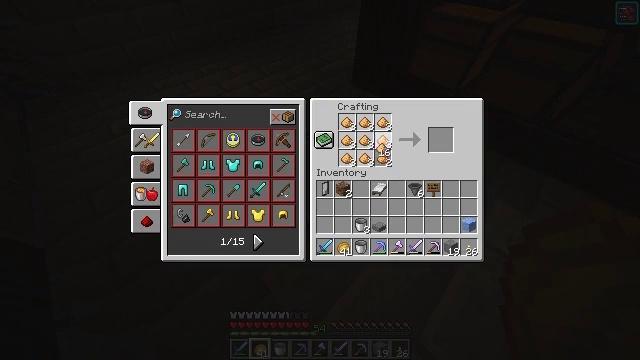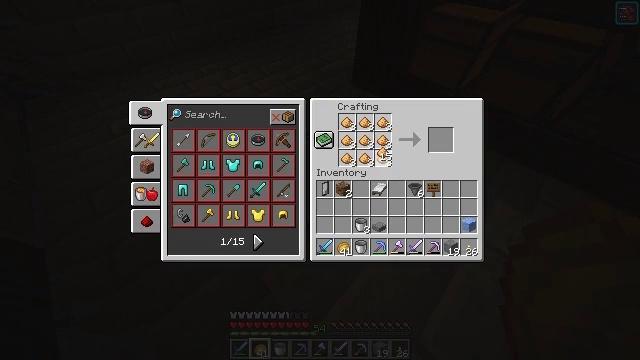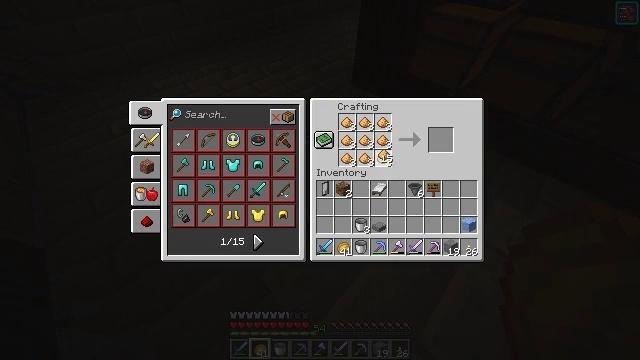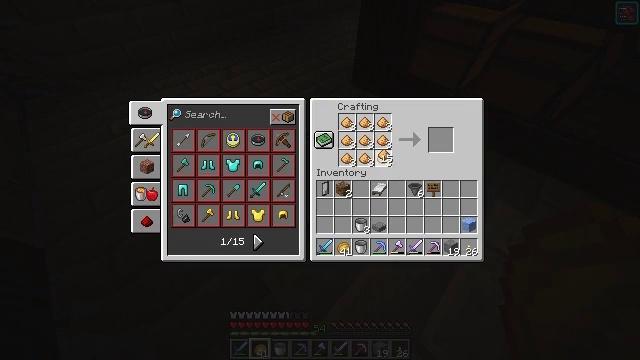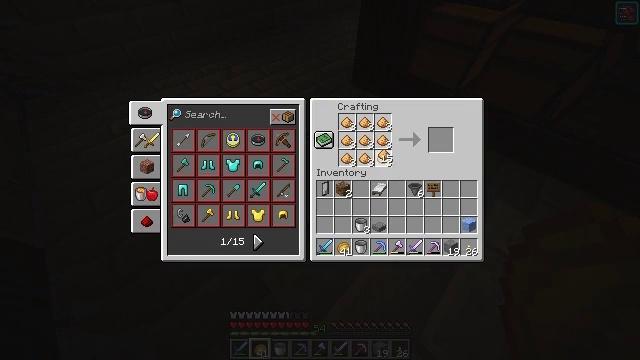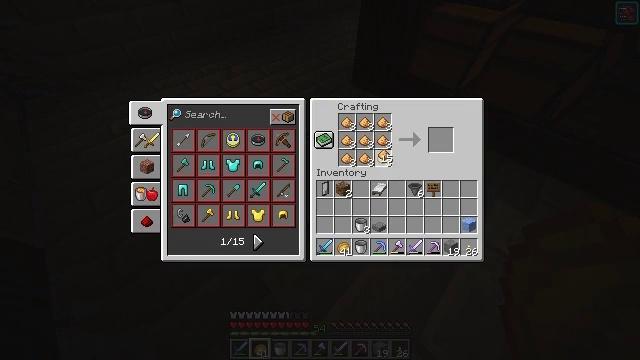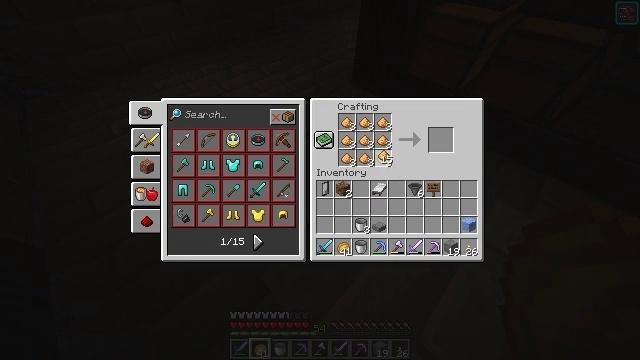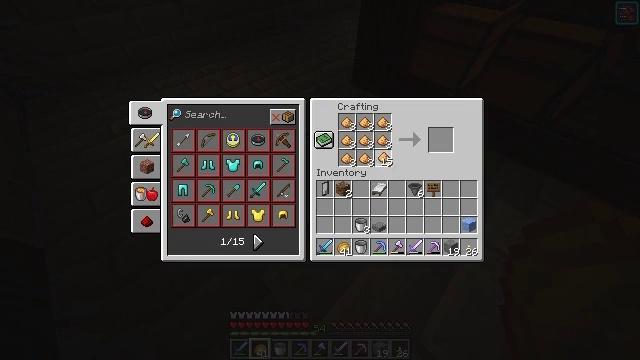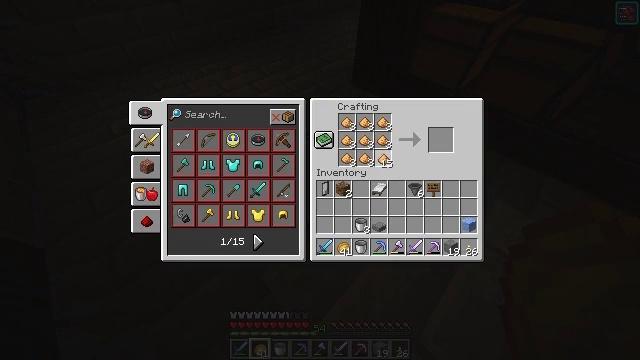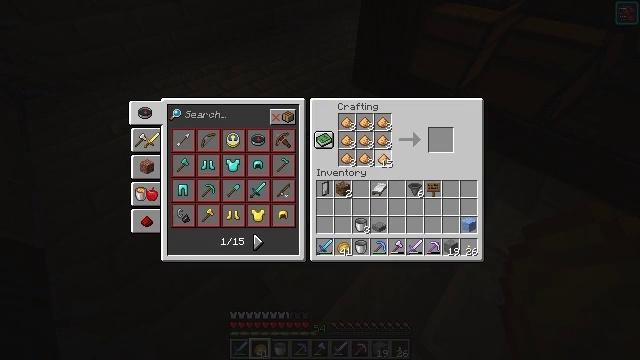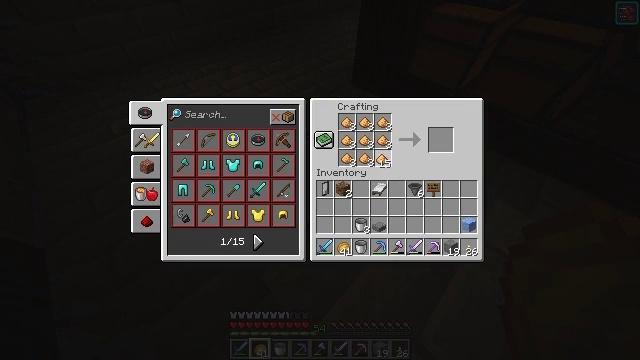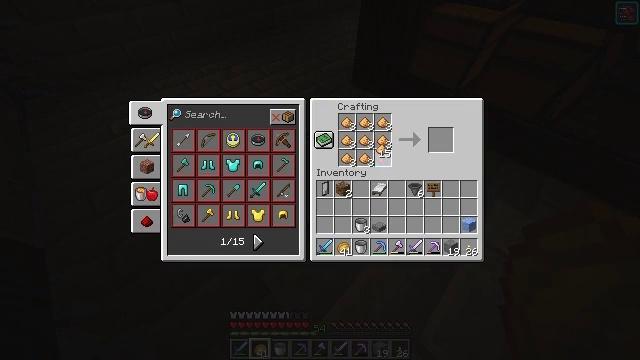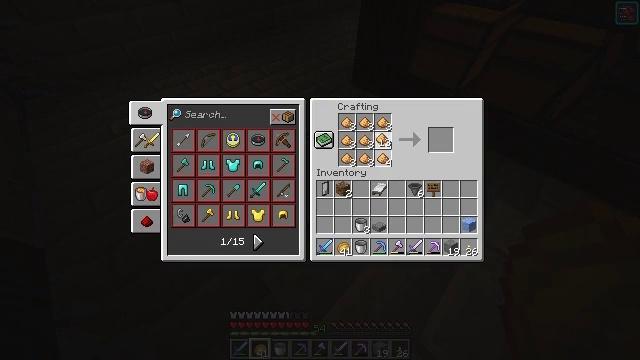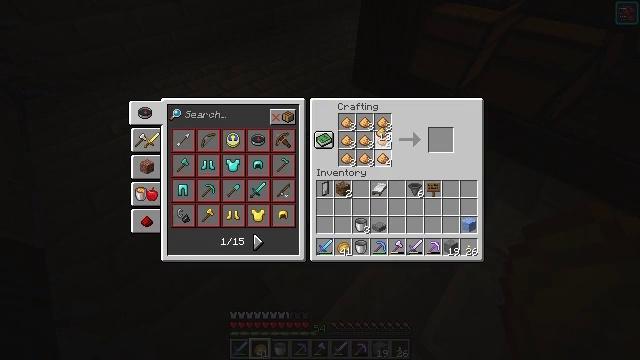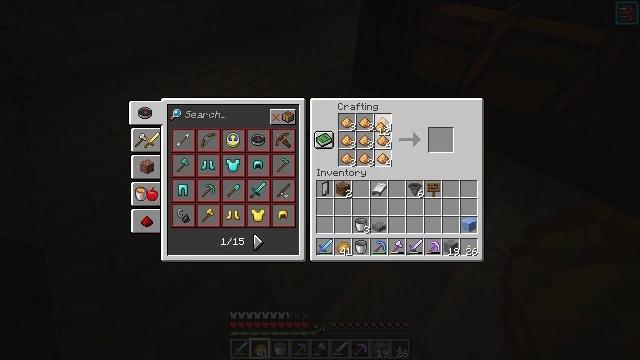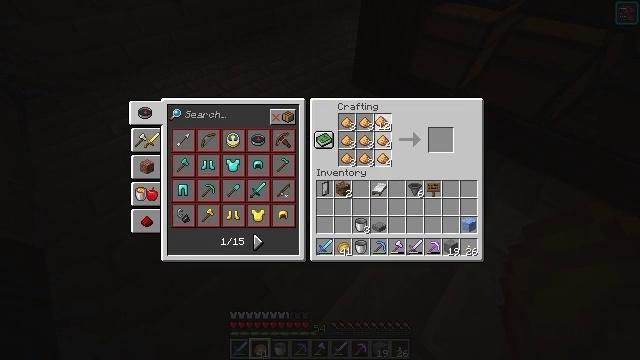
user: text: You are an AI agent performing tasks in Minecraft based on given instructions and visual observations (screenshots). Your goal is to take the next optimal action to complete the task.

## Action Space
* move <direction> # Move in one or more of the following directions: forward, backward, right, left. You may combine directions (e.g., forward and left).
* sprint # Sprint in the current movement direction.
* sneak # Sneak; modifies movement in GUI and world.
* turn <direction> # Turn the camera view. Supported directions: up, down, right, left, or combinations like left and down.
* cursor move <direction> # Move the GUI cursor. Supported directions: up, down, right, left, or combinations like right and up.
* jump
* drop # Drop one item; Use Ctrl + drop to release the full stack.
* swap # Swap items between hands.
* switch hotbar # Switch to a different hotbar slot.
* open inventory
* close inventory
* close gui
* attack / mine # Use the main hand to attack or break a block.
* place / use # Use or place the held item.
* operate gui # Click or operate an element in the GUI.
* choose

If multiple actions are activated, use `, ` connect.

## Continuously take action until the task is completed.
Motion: motion action
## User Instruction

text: Craft the glowstone using glowstone dust.
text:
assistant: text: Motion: choose
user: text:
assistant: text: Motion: choose
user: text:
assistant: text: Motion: choose
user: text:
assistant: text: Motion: choose
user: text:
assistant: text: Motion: no_op
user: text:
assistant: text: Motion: no_op
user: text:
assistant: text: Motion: no_op
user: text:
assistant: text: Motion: no_op
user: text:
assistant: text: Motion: choose
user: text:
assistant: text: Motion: choose
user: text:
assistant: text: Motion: cursor move up, choose
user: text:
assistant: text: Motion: cursor move up, choose
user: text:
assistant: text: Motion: choose
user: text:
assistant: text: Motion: choose
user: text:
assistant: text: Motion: choose
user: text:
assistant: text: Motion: choose
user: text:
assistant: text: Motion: choose
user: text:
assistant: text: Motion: choose
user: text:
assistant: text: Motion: choose
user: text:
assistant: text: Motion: choose
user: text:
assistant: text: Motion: choose
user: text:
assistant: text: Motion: choose
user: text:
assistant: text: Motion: choose
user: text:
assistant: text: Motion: choose
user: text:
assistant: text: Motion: choose
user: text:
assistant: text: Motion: choose
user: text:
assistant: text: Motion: choose
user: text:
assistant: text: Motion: choose
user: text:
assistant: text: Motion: choose
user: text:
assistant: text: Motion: choose